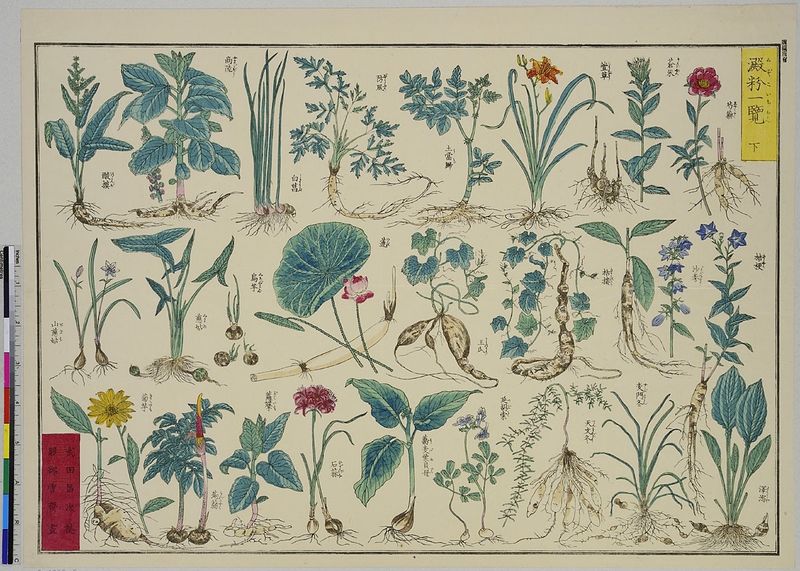
Titel: Stärkemehl: Eine Übersicht, Teil 2
Künstler: Hattori Sessai
Standort: Hamburg
Institution: Museum für Kunst und Gewerbe Hamburg
Schlagwörter: gelb, grün, blume, blumen, blüten, rot, pflanzen, holzschnitt, japan, schrift, floral, druckgraphik, druckgrafik, wurzeln, zeit, farbholzschnitt, knollen, reproduktionen, druckerzeugnisse, blüte, kräuter, meiji